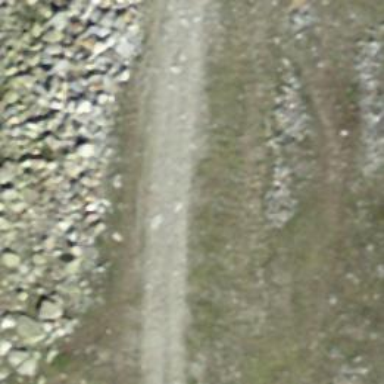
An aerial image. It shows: Gravel track with grade 2 tracktype.